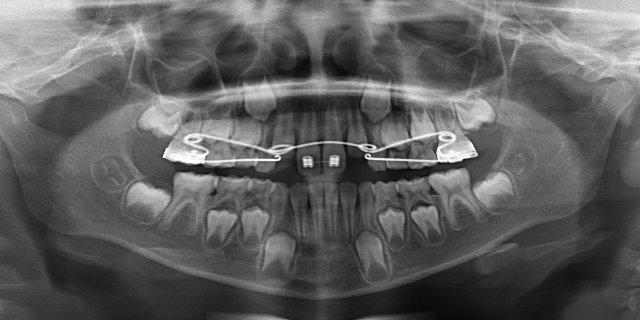
child